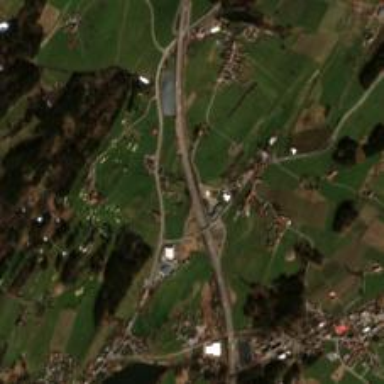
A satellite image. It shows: Motorway junction.